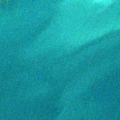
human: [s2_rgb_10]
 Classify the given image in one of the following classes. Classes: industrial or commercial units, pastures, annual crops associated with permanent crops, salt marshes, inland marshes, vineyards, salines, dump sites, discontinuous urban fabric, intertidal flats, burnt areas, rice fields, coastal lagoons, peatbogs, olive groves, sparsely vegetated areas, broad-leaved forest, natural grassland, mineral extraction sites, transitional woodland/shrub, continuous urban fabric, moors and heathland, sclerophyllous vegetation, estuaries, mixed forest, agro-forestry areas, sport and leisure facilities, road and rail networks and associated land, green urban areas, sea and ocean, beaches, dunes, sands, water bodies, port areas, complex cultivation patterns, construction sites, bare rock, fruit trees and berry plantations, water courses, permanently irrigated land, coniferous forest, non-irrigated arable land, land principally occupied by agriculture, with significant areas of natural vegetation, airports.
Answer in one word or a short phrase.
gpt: sea and ocean